The image folds the raw vibration samples of a bearing signal into a 2-D grayscale square (signal-to-image encoding). Based on the visible evidence, which condition applies: normal, inner_race, outer_race, ball?
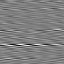
Answer: outer_race